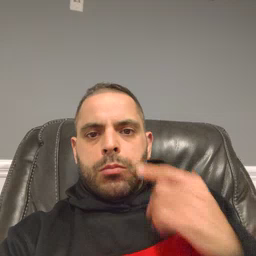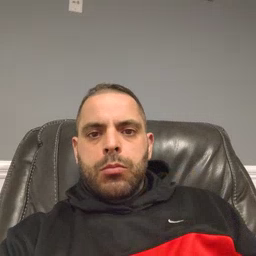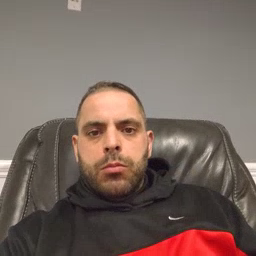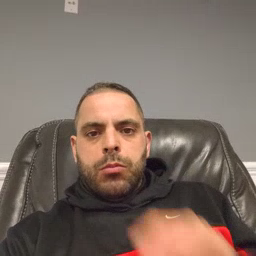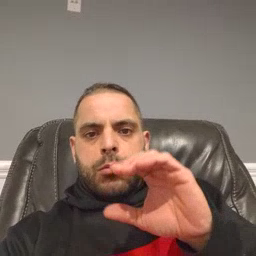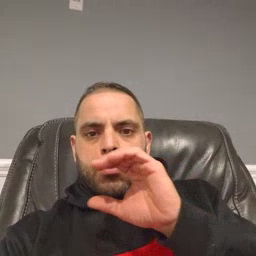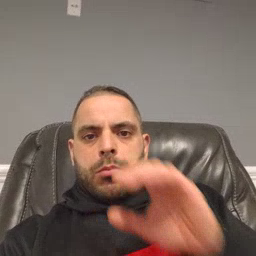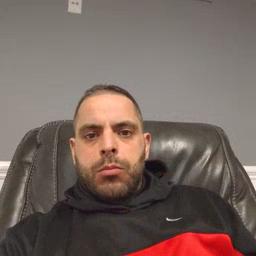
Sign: chocolate